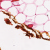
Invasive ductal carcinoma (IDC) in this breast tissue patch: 0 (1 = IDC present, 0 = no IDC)